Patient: sex M, age 43
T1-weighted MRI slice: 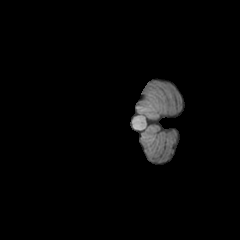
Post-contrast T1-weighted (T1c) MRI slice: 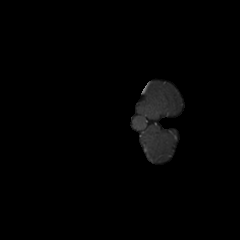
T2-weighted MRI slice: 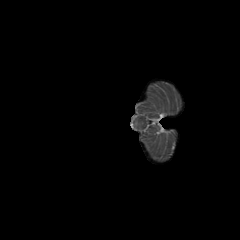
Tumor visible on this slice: no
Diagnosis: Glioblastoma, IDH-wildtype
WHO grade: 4